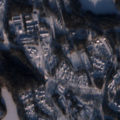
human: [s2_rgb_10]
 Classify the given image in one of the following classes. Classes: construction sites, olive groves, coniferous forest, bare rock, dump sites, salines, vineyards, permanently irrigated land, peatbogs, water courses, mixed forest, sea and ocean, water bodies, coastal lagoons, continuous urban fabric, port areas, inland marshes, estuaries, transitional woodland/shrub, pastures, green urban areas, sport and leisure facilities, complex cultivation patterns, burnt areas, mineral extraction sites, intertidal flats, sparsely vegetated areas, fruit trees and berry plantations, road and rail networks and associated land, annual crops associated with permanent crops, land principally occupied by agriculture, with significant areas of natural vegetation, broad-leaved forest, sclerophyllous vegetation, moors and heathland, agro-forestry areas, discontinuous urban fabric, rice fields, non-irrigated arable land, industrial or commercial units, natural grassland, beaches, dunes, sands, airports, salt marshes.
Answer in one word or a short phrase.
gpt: discontinuous urban fabric, construction sites, coniferous forest, mixed forest, transitional woodland/shrub, water bodies